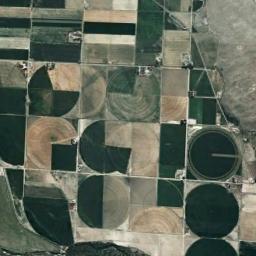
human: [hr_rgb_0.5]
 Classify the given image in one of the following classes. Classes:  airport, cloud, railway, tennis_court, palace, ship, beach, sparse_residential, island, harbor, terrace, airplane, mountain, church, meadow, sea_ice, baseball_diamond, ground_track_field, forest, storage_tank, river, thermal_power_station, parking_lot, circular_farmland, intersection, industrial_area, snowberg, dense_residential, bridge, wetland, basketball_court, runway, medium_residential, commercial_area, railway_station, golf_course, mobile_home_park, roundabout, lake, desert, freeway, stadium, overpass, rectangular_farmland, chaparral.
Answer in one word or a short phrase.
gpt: circular_farmland